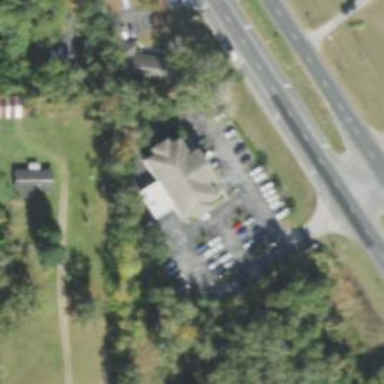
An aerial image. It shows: Utility office.